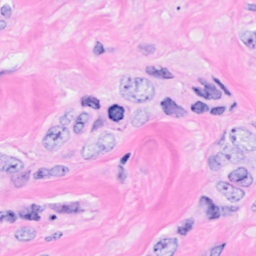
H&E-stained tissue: Breast